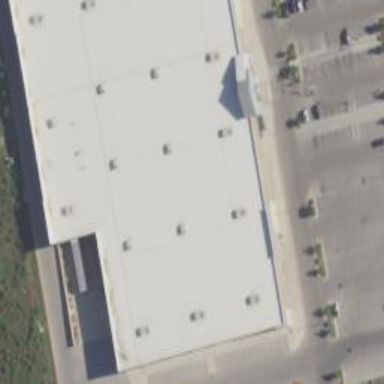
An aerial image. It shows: Retail building.